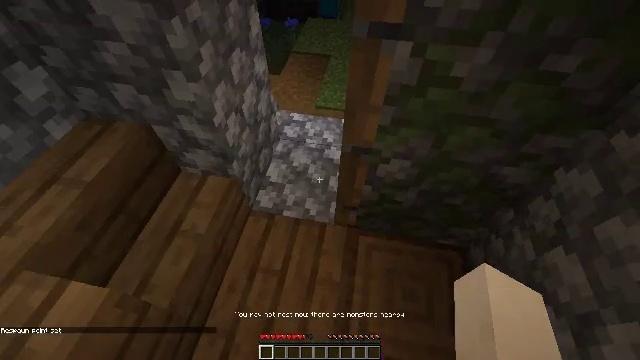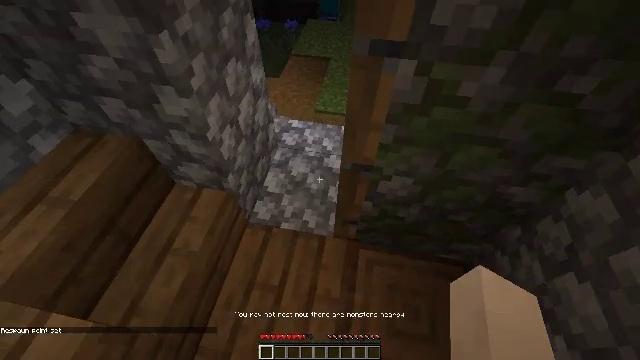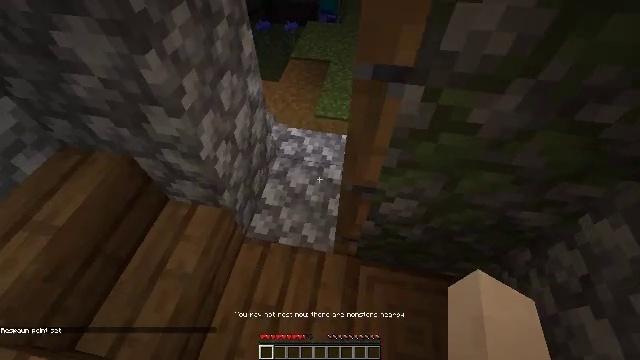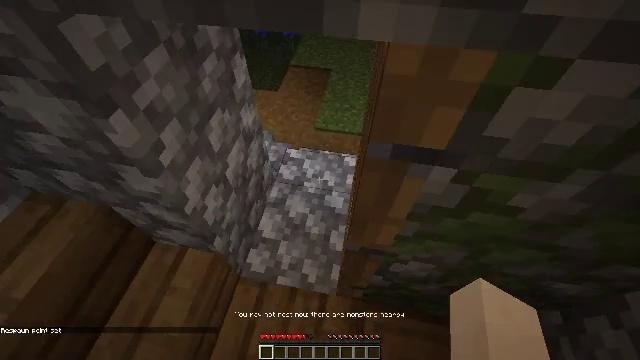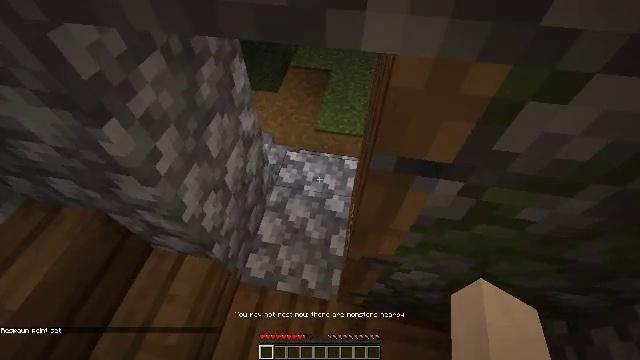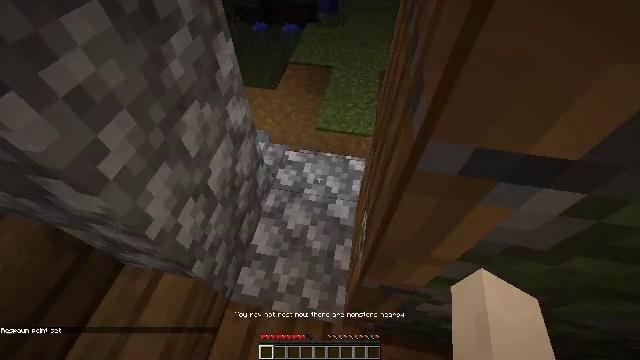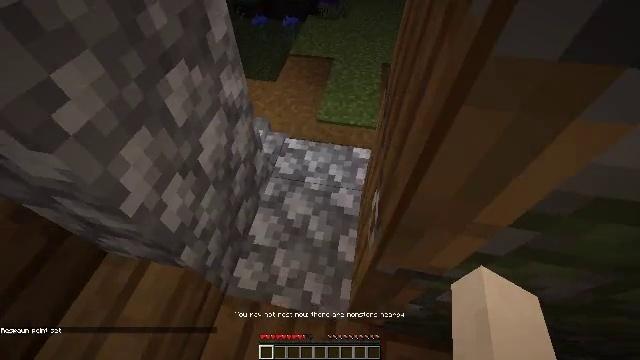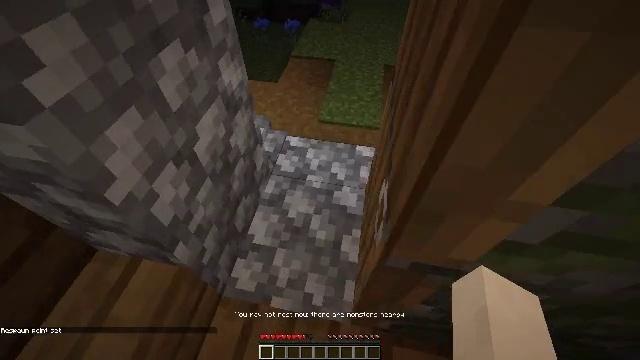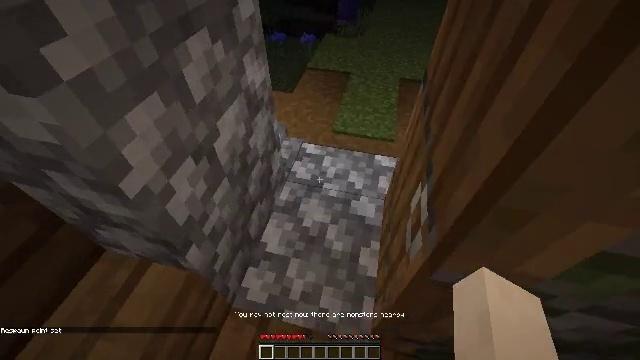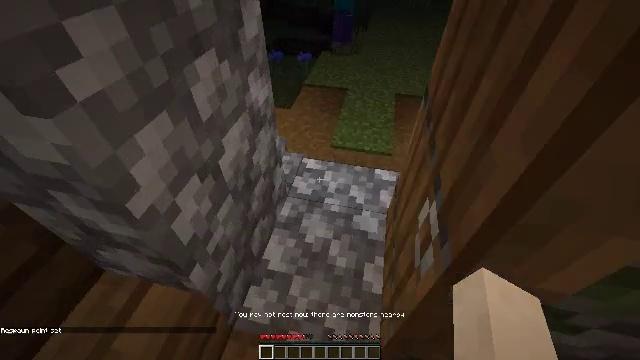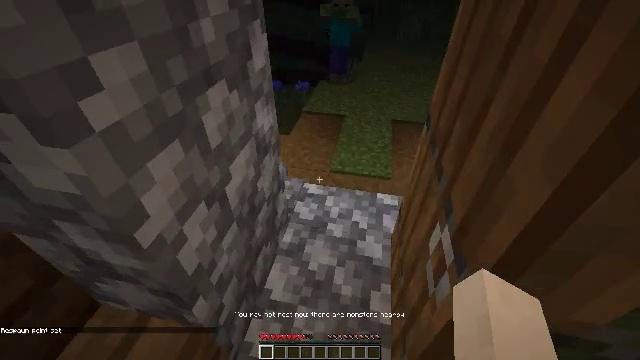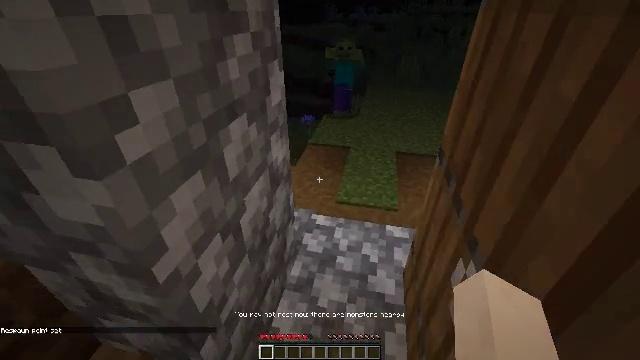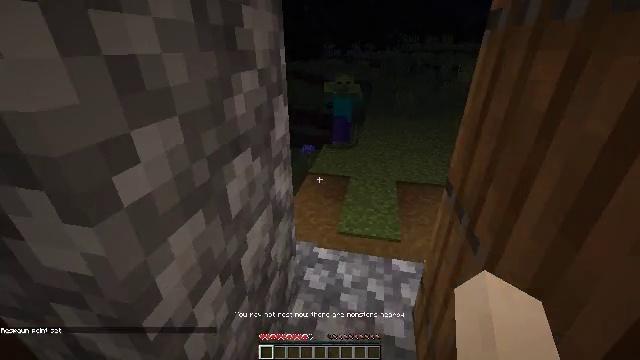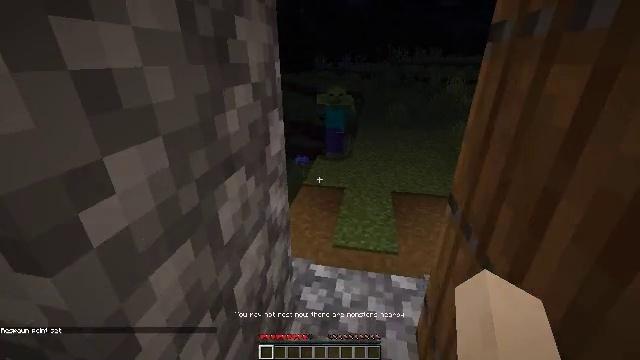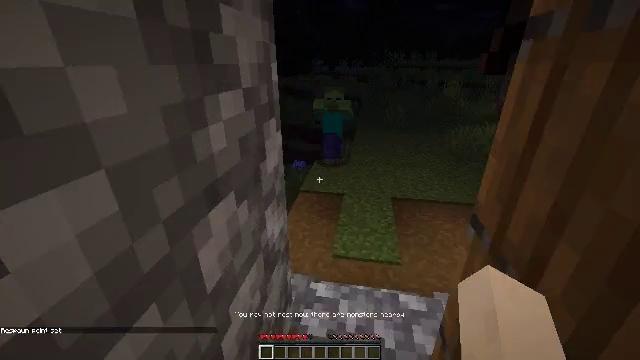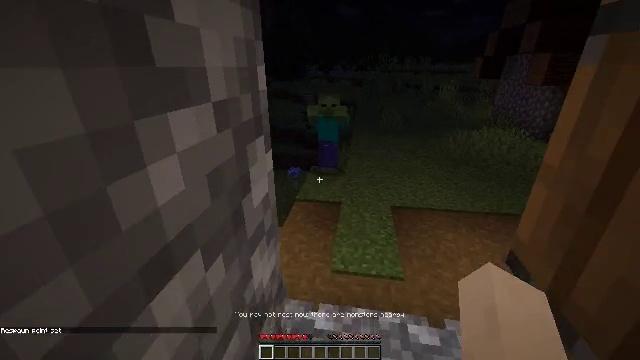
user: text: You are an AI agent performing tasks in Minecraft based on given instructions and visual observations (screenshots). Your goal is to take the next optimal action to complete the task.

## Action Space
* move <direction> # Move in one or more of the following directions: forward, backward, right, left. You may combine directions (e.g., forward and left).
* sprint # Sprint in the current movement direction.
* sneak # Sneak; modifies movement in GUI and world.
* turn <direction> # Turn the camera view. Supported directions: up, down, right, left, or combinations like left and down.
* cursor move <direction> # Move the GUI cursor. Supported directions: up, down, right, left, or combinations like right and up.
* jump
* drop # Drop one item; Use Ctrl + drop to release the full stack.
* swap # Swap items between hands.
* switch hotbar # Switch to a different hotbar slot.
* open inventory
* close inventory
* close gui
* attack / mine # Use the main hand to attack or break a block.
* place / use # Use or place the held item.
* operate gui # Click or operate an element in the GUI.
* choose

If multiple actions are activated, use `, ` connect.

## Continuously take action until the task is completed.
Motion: motion action
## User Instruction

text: Break the cornflower to collect it.
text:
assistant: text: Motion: move forward
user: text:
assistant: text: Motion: move forward
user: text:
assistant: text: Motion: move forward
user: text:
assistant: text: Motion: move forward
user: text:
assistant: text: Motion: move forward
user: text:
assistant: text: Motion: move forward
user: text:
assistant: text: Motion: move forward, turn up
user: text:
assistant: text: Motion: move forward, turn left and up
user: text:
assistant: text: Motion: move forward, turn right and up
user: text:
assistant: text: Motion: move forward, turn up
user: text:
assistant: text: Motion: move forward, turn up
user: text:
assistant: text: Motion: move forward, turn up
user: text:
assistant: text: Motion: move forward, turn right and up
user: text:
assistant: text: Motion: move forward
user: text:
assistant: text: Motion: turn right
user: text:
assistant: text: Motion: no_op
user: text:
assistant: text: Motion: no_op
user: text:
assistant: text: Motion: no_op
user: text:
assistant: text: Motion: no_op
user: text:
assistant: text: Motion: no_op
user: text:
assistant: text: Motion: no_op
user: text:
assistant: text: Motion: turn right and up
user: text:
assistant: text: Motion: turn up
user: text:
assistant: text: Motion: move forward, turn up
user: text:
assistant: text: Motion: move forward
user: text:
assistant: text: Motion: move forward
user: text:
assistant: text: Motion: move forward
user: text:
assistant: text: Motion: move forward, turn left
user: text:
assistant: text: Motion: move forward, turn left and down
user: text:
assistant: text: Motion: move forward